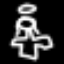
Label: angel